Question: I have data in a as shown below. I want to group memberID as one set and sort the Date_Time in each set as shown in snapshot below
'''
Date_Time PersonID Status
4/2/14 10:15 AM ghi Closed
4/1/14 9:15 AM ghi Cancelled
4/1/14 11:00 AM abc Cancelled
4/2/14 8:12 AM def Closed
4/1/14 9:17 AM def Hold
4/3/14 2:17 PM abc Hold
4/2/14 8:30 AM abc Open
4/3/14 8:16 AM jkl Closed
4/1/14 12:10 PM jkl Open
4/1/14 11:30 AM abc Hold
'''
The final example-snapshot attached below you will see first row is greater than 1st row highlighted in yellow. And that is the main reason set tweaks as first set and then follows by set and then etc...

Could some one please help me how to write MS-SQL query to achieve the final result.
Thank you so much for your help.
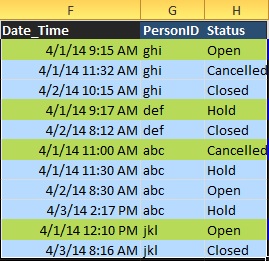
Answer: If I'm understanding your question correctly, you need to 'join' the table back to itself using the 'min' aggregate to establish a sort order:
'''
select t.*
from yourtable t
join (
select personid,
min(date_time) min_date_time
from yourtable
group by personid
) t2 on t.personid = t2.personid
order by t2.min_date_time, t.date_time
'''
- <URL>